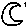
Label: moon